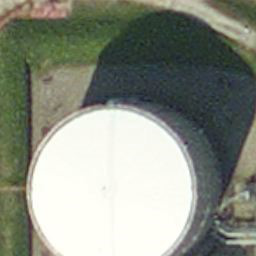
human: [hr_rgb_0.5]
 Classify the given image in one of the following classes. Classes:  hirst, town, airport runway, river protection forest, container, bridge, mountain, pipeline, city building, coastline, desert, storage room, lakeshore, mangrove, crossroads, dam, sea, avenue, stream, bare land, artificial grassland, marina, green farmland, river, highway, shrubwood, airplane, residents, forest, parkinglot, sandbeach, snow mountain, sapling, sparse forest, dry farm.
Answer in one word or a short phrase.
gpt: storage room